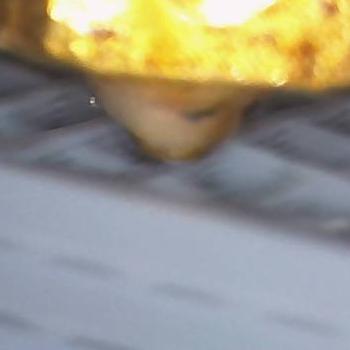
Flow rate: 100%